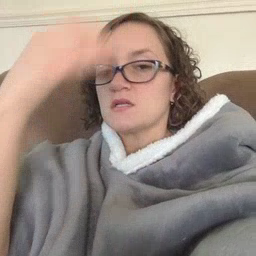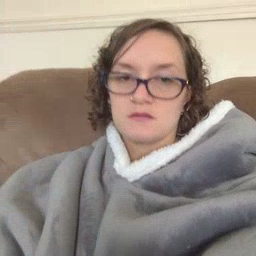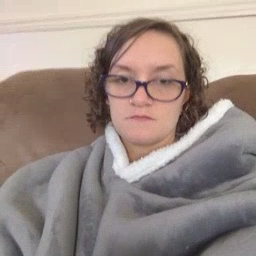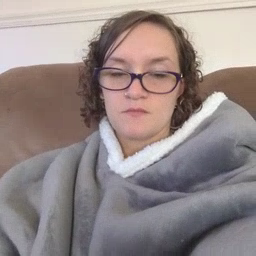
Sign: giraffe